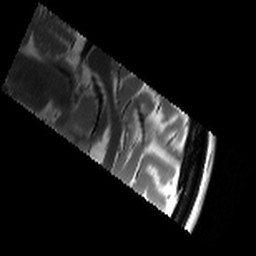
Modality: T2w
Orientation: sagittal
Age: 20
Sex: female
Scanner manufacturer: siemens
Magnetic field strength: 3 T
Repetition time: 8.02 s
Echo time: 0.08 s